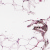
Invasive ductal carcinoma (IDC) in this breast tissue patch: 0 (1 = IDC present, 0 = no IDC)